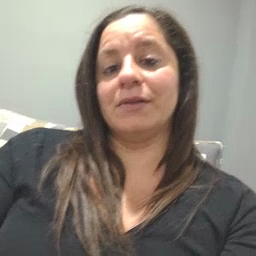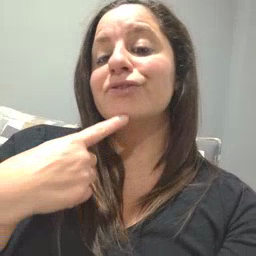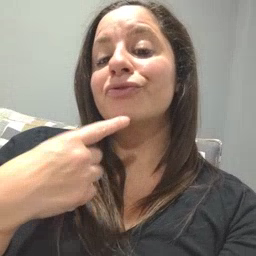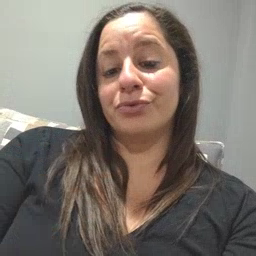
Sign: chin